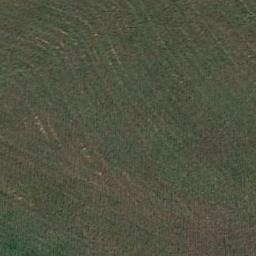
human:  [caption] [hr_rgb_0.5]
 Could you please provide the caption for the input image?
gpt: Sparse grass growing on the lawn, Exposing the brown ground .

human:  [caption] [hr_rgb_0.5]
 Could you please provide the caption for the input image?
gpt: There is no grass in some parts of the meadow .

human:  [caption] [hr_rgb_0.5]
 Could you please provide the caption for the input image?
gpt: This meadow has dense grasses and a striped texture .

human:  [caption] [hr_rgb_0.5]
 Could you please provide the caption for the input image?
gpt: The entire image is dominated by grass .

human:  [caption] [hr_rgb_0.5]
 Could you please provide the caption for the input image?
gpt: A green and brown meadow with some stripes .